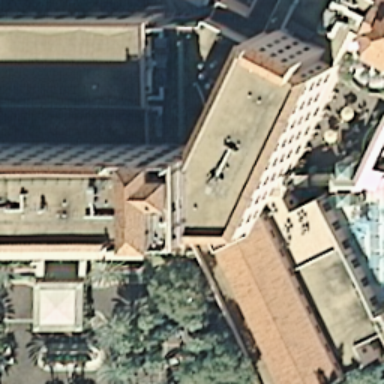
There are some buildings with orange roofs .